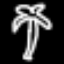
Label: palm tree